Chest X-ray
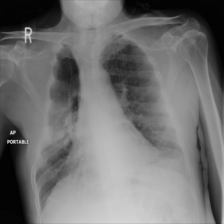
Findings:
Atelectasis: negative
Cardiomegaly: negative
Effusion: negative
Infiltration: negative
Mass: negative
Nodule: negative
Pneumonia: negative
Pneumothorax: negative
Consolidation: negative
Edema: negative
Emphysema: negative
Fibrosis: negative
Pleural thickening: negative
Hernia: negative